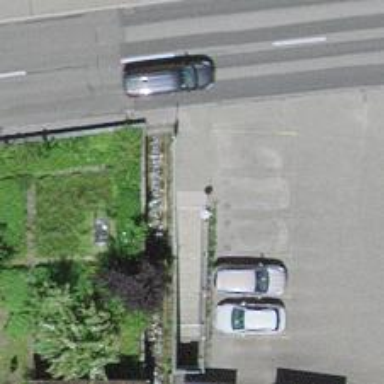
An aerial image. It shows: Road with steps.